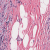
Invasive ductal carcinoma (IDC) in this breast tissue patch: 1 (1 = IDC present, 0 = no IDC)